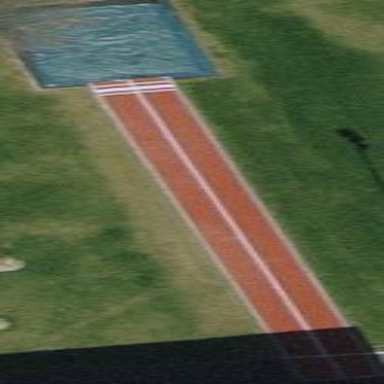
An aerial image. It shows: Track in leisure land.